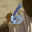
Label: 6